Длинная тонкая вертикальная стеклянная трубка расположена соосно внутри широкой стеклянной трубки с внешним радиусом $r$ (см. рис). На более широкой трубке вдоль всей ее поверхности плотно с шагом $h$ закреплены металлические кольца. Сопротивление каждого кольца равно $R$. Если магниту в виде маленького бруска массой $m$ и магнитным моментом $\mu$ предоставить свободно падать внутри тонкой трубки, то через относительно короткое время скорость его достигнет максимального значения $v_0$ и дальше изменяться не будет. При каждом последующем эксперименте изменяют один из упомянутых параметров: $m, \mu, h, r, R$, а остальные оставляют неизменными.
Как нужно изменять каждый из параметров, чтобы установившаяся скорость магнита увеличивалась в $2$ раза? Всеми видами трения, само- и взаимоиндуктивностью пренебречь.
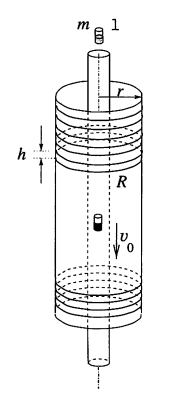
Ответ: Любой из вариантов на выбор:Увеличить массу магнита в 2 раза.Увеличить шаг $h$ в 2 раза.Увеличить сопротивление каждого кольца в 2 раза.Увеличить внешний радиус трубки в $\sqrt[3]2$ раз.Уменьшить магнитный момент магнита в 4 раза.
Темы:
T, ★, Магнитное трение, Электромагнетизм, Электромагнитная индукция, 200 задач, Метод размерностей